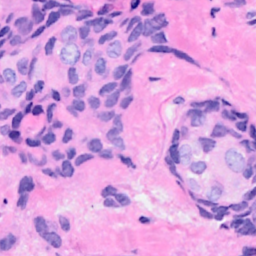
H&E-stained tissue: Breast